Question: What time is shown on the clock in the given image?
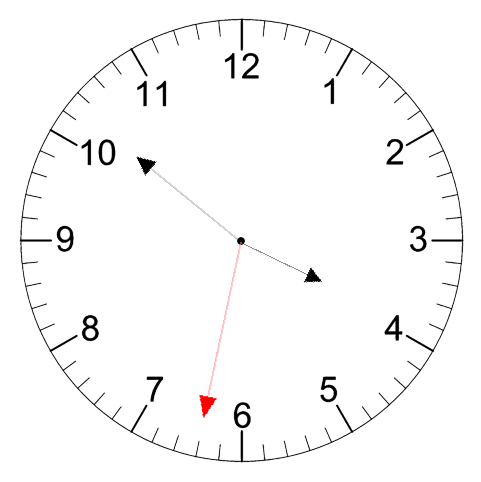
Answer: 03:51:32